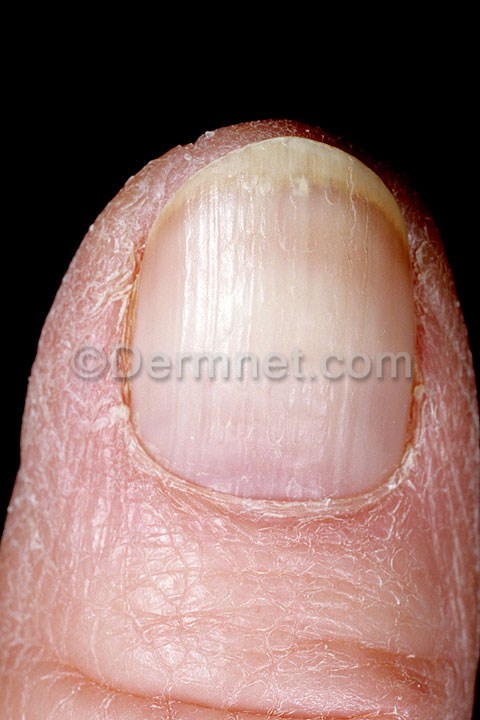
Disease: Nail Fungus and other Nail Disease